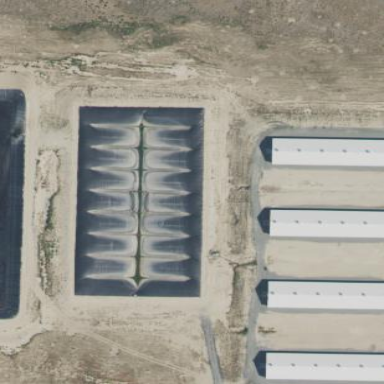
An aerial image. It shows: Digester building.